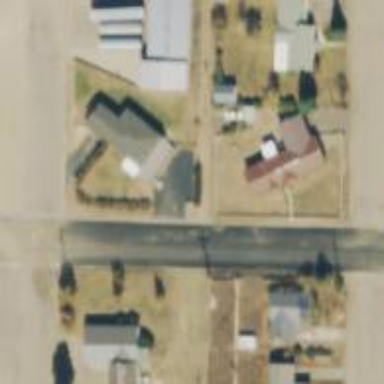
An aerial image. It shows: Alleyway designated as service road.